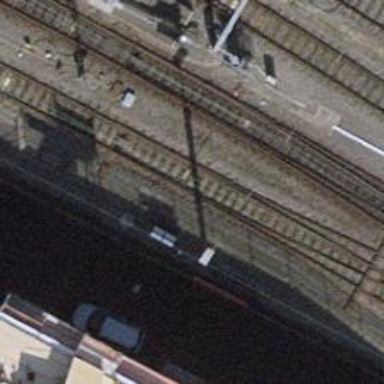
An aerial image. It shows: Railway switch.